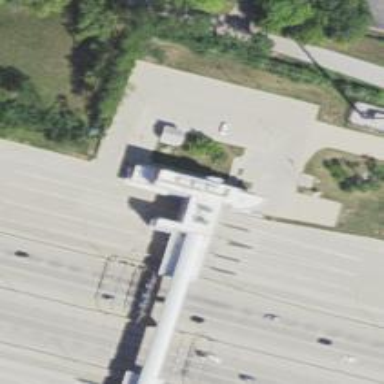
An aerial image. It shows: Toll gantry on the road.